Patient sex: F
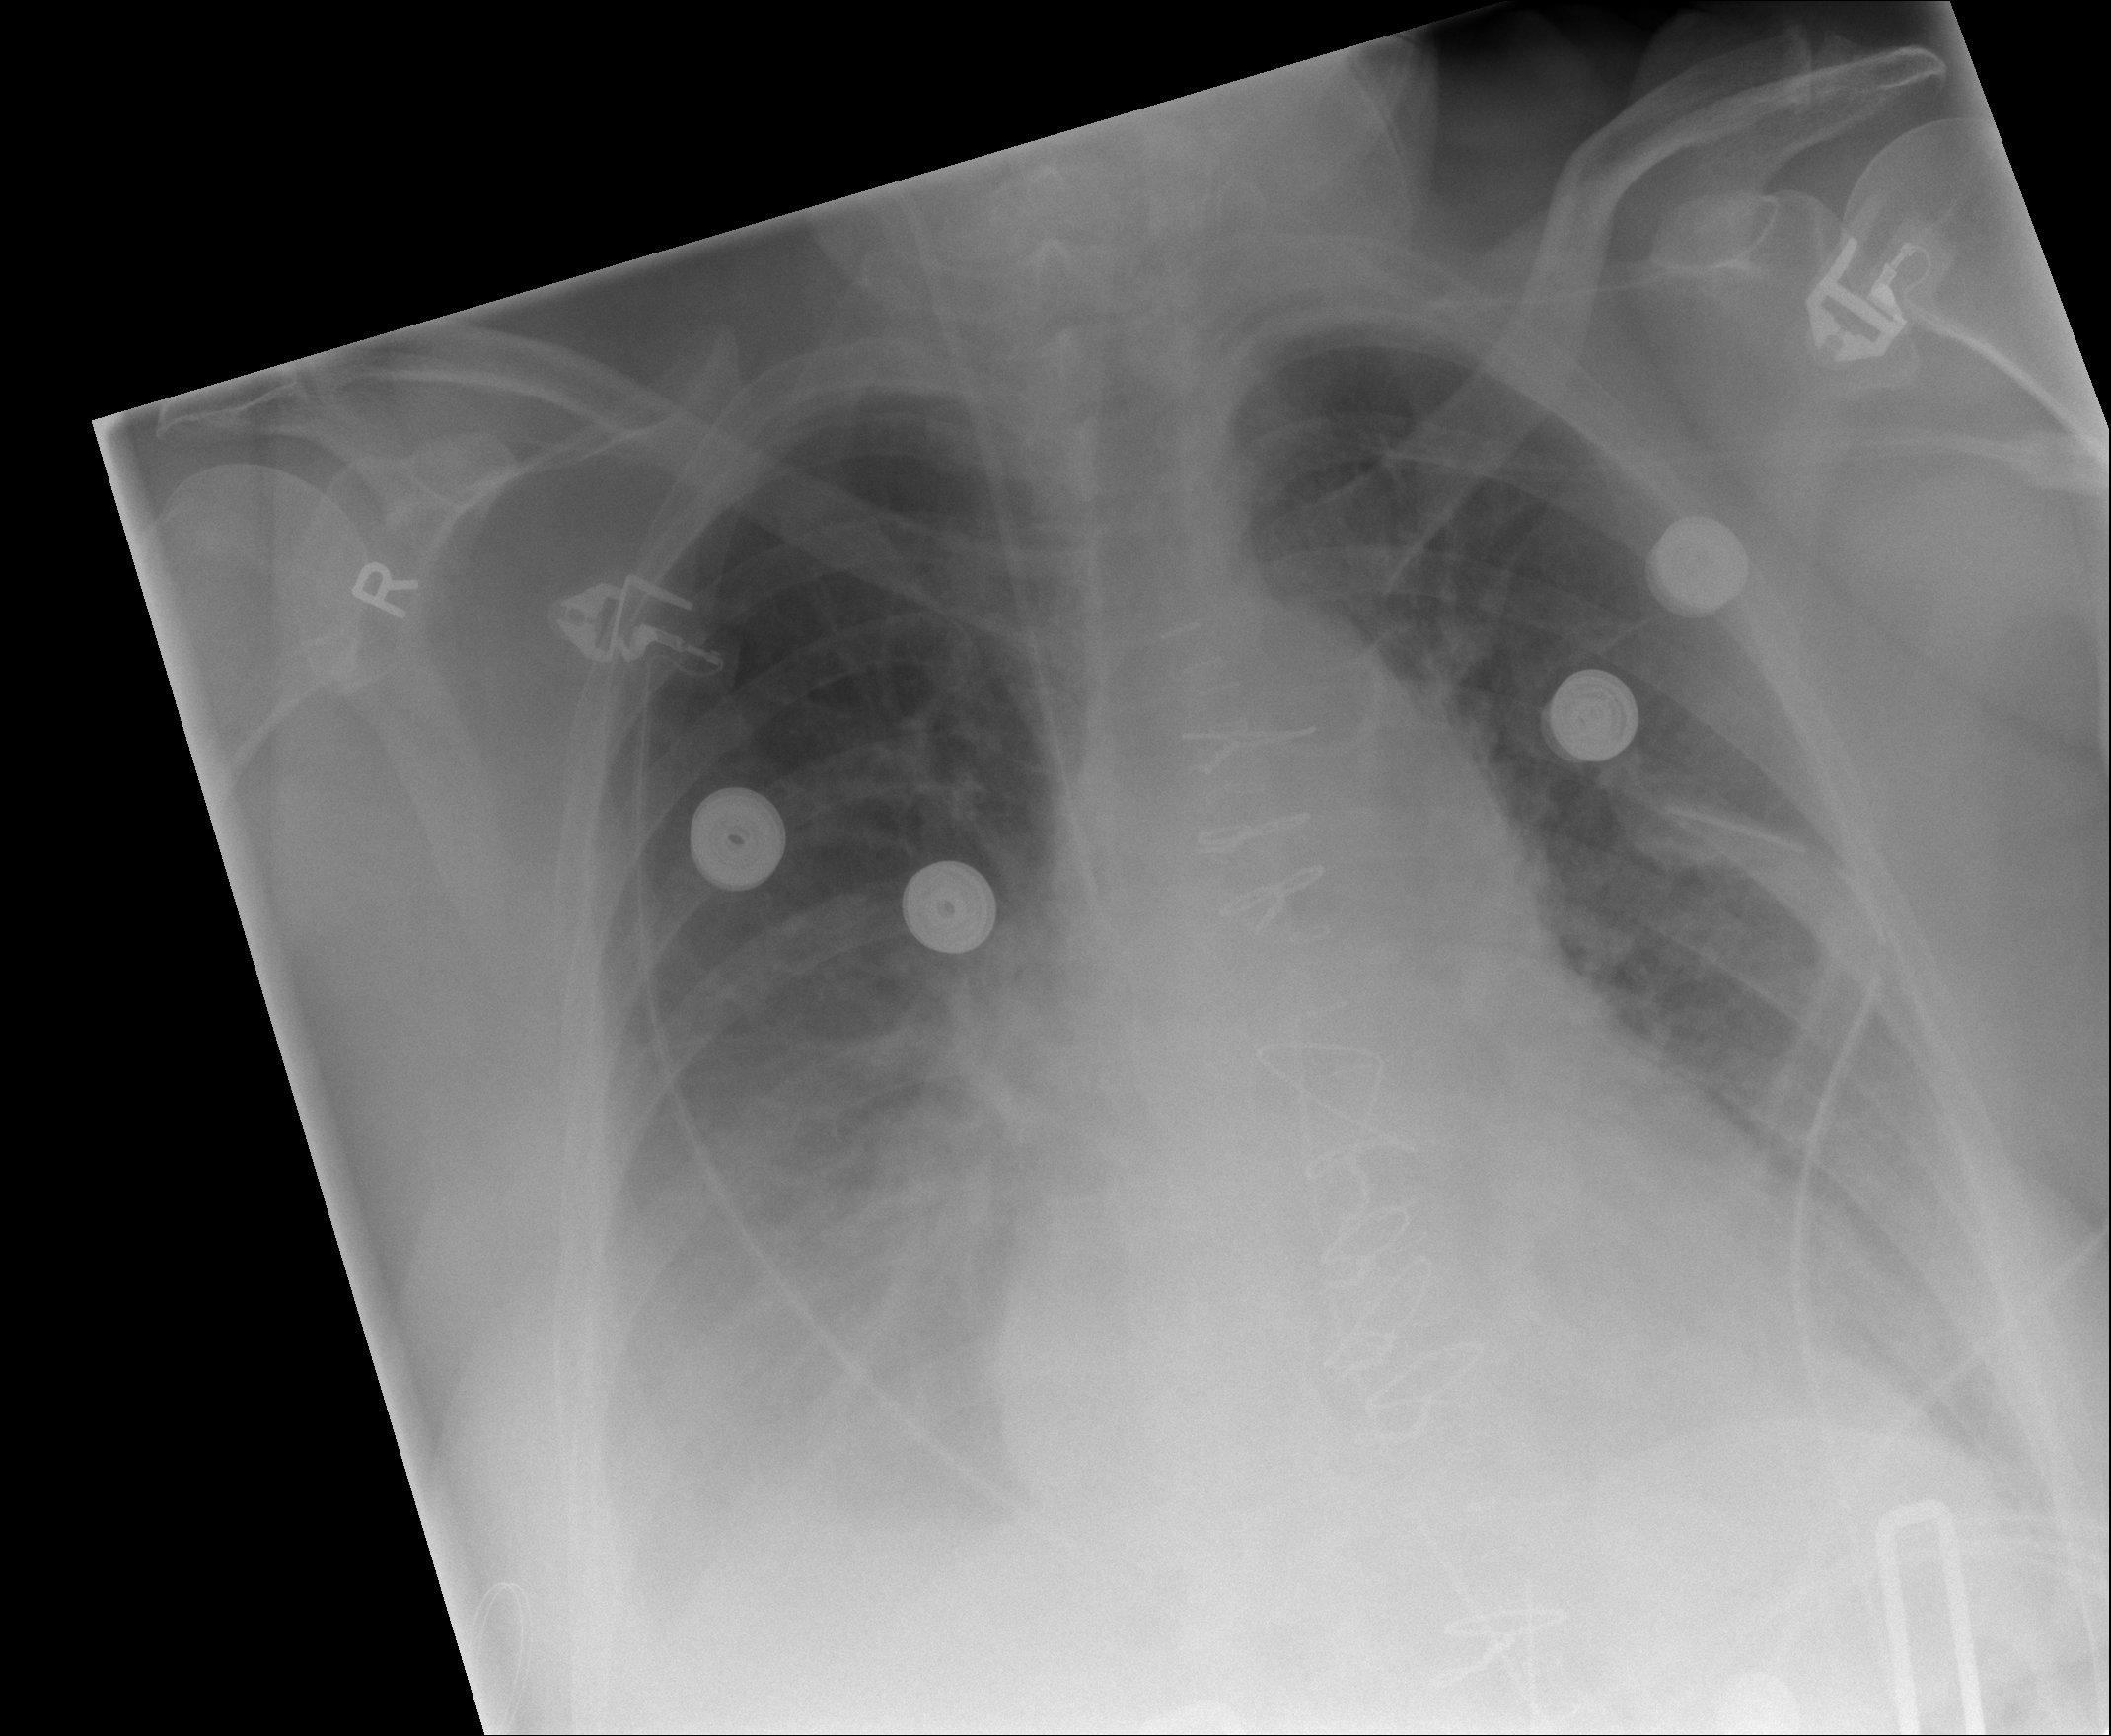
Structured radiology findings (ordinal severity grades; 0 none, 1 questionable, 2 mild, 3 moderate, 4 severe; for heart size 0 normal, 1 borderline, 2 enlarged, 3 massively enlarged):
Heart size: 2
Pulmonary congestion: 2
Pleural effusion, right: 3
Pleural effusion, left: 2
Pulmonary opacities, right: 0
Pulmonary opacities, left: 0
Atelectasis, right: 2
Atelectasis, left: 2